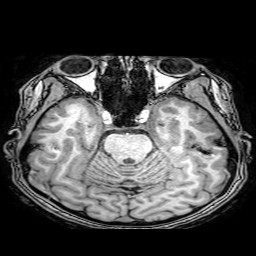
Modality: T1w
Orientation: coronal
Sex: female
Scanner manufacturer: philips
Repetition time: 0.008135 s
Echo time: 0.00374 s